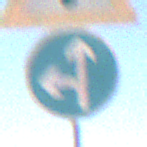
Verkehrszeichen: VorgeschriebeneFahrtrichtungGeradeausOderLinks
Zusatzzeichen oben: Lichtzeichenanlage
Umgebung: Outdoor, Nature
Tageszeit: Midday
Wetter: Clear
Licht: Natural
Jahreszeit: NotSpecified
Kontrast: HighContrast